This plot shows a bearing's acceleration signal over time (raw waveform). Determine the bearing's health state. Answer with exactly one of: normal, inner_race, outer_race, ball.
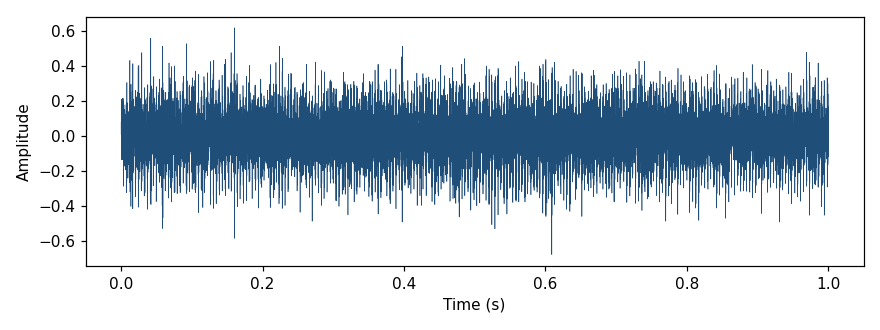
Answer: outer_race